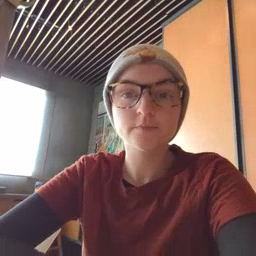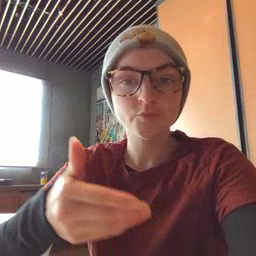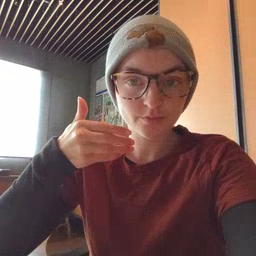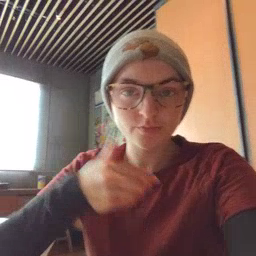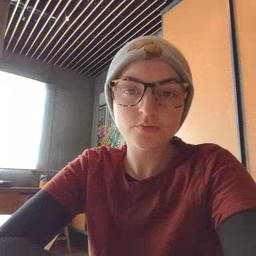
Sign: before